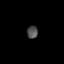
Tissue: lung
Cell type: Epithelial cells
Senescence score: 0.6113
Nuclear area (px): 133
Mean DAPI intensity: 78.97